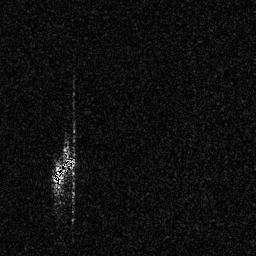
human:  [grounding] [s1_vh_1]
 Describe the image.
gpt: In the satellite image, there is  <ref>1 medium ship </ref> <box>[[19, 60, 29, 71, 0]]</box> located at left.